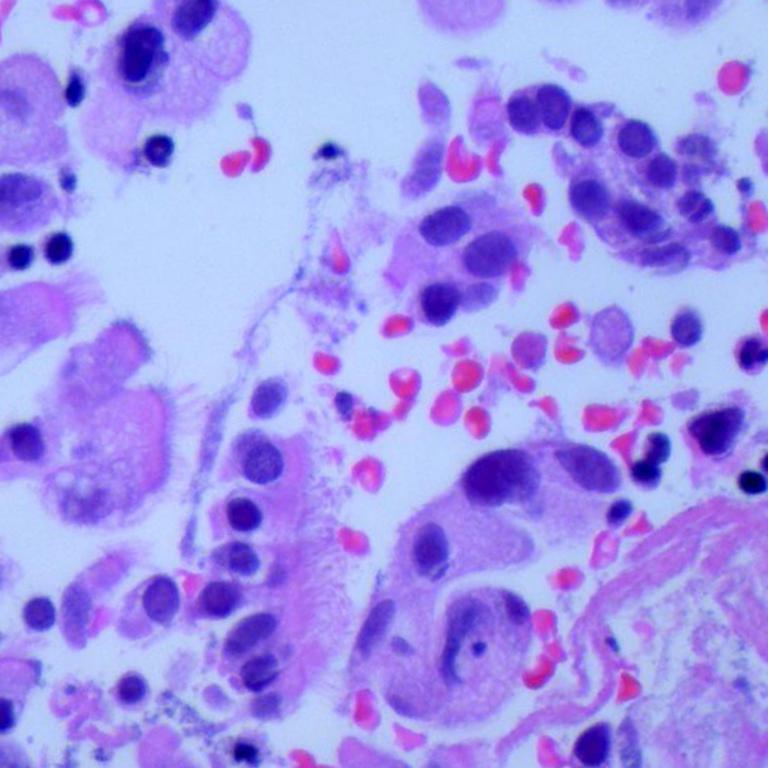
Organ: lung
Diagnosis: adenocarcinomas